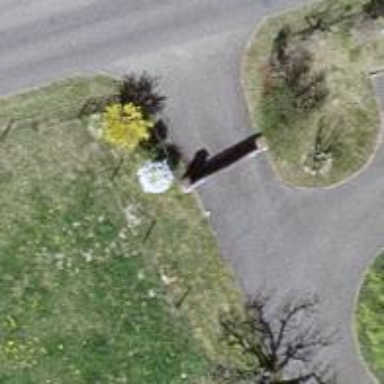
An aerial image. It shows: Gate.